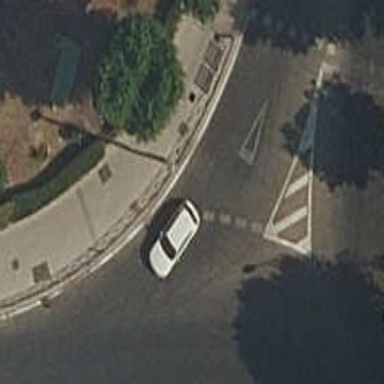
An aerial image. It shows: Road with "give way" sign.